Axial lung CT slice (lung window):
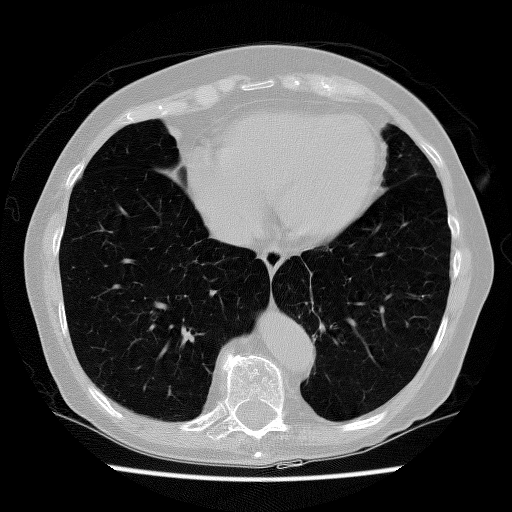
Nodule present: no